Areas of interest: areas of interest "Shopping Mall"
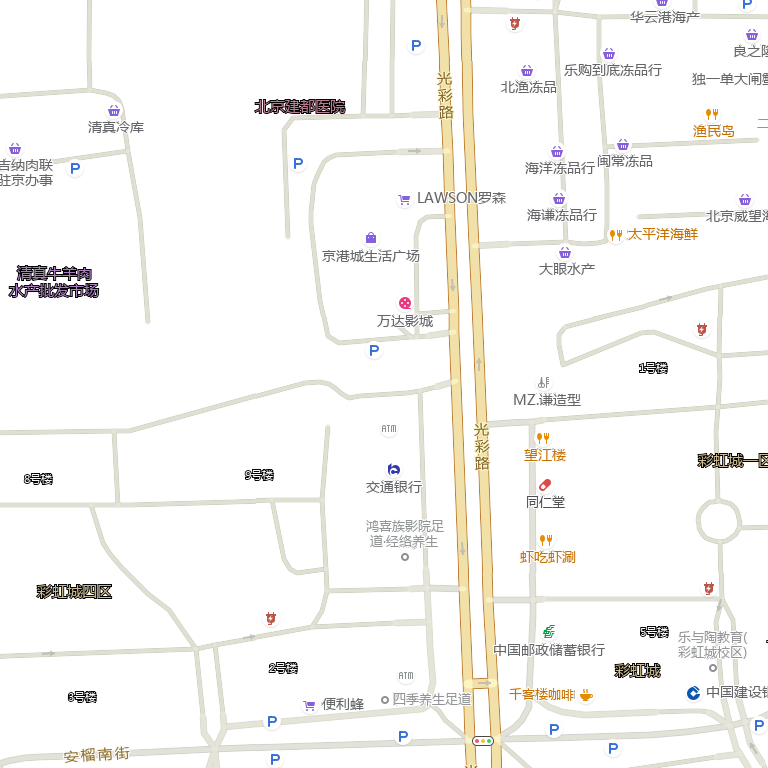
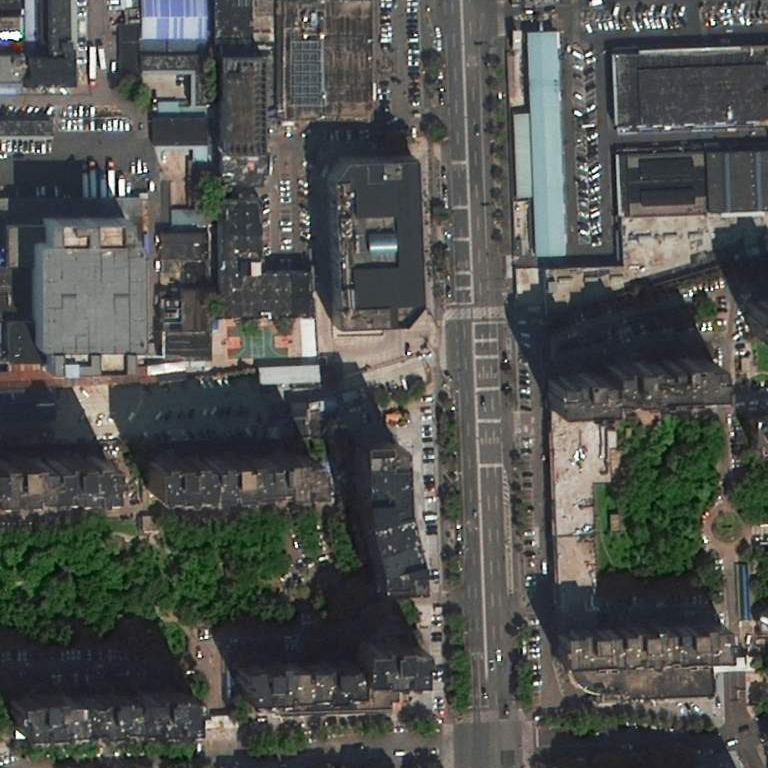